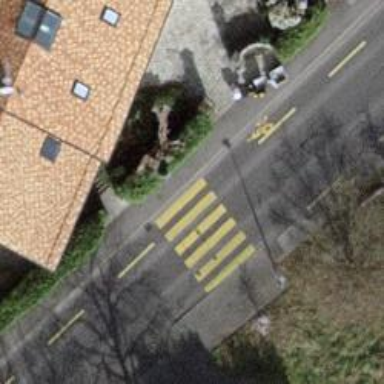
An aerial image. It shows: Zebra crossing for pedestrians.